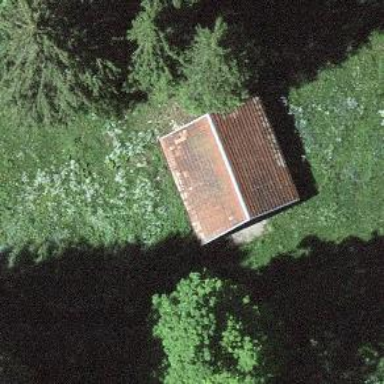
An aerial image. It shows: Stable.